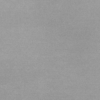
Label: dusty